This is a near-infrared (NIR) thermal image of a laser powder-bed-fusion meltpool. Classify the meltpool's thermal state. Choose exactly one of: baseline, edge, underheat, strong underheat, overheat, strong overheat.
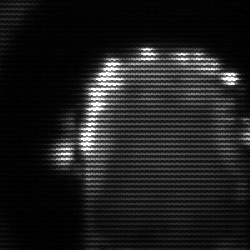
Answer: baseline